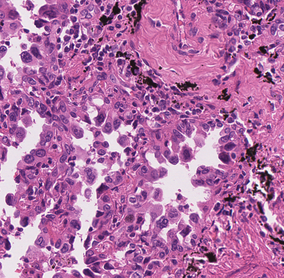
Tumor epithelial tissue: yes
Tumor-associated stroma tissue: yes
Normal tissue: no